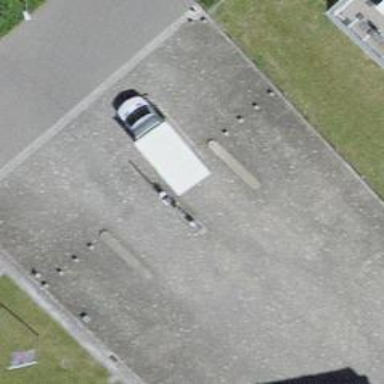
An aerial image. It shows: Cobblestone driveway.